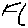
Label: zigzag